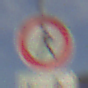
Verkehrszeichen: VerbotFussgaenger
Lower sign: RichtungsangabeDurchPfeile3
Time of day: MorningAfternoon
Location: Outdoor (Suburban)
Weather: PartlyCloudy
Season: NotSpecified
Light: Natural